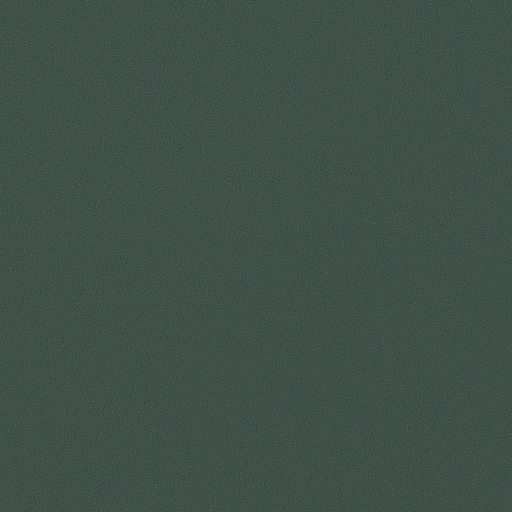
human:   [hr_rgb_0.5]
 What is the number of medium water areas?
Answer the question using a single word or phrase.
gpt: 0

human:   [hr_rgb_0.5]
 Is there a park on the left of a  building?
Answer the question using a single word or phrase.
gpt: no

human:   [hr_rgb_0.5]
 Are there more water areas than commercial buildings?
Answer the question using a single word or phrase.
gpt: yes

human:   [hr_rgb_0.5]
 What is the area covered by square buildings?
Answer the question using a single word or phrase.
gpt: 0m2

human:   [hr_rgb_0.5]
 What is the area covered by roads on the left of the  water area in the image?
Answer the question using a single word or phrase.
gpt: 0m2

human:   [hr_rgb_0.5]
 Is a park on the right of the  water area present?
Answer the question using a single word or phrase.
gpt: yes

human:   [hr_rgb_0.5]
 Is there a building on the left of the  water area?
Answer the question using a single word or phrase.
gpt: no

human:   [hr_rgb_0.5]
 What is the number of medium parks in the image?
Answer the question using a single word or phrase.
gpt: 0

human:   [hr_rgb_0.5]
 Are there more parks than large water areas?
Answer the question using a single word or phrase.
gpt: no

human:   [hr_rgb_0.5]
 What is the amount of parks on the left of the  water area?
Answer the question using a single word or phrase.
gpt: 0

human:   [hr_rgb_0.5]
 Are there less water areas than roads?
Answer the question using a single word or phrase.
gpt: no

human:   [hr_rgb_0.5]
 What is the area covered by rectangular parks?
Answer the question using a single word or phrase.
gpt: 10631m2

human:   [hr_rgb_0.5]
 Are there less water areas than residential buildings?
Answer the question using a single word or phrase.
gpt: no

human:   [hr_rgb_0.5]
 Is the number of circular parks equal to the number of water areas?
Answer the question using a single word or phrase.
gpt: no

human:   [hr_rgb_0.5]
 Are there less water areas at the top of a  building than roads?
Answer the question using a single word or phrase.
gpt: no

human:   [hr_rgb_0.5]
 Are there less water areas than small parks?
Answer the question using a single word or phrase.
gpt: no

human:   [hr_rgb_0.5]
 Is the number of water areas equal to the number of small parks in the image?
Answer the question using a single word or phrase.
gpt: no

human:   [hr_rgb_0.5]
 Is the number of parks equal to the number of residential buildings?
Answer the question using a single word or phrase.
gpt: no

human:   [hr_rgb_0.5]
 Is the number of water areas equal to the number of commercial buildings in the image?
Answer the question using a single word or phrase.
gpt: no

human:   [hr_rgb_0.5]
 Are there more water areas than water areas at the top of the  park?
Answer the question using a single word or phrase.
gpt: yes

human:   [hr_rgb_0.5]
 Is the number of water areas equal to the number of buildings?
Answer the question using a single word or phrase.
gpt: no

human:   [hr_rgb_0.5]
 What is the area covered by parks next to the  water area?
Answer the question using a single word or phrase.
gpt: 10631m2

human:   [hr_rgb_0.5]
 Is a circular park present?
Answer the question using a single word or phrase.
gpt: no

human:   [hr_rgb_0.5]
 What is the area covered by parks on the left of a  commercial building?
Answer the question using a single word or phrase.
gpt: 0m2

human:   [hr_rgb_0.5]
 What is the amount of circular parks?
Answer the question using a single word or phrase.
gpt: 0

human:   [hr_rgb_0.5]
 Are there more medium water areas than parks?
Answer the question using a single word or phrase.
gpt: no

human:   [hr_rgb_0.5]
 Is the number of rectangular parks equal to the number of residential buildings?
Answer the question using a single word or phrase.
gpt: no

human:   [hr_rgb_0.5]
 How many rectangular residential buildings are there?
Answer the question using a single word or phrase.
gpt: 0

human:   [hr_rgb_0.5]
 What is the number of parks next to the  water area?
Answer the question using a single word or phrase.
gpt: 1

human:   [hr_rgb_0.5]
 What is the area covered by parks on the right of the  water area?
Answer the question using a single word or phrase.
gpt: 10631m2

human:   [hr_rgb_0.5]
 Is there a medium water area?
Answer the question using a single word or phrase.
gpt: no

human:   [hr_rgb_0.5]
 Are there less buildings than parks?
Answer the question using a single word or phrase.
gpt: yes

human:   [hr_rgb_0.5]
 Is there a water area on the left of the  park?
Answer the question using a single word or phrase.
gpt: yes

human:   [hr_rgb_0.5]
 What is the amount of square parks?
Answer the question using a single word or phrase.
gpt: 0

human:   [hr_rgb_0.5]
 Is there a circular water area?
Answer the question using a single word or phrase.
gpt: no

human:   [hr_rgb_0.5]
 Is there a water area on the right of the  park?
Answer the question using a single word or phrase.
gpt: no